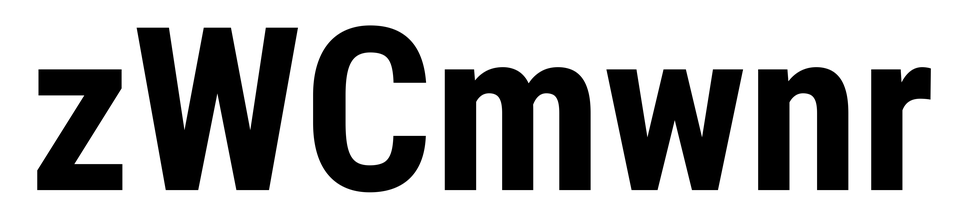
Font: Roboto_Condensed_Bold